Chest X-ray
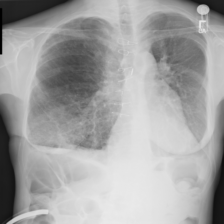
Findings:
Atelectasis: negative
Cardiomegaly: negative
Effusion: negative
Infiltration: negative
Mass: negative
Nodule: negative
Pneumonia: negative
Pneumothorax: negative
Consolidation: negative
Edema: negative
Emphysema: negative
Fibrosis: positive
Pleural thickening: negative
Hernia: negative